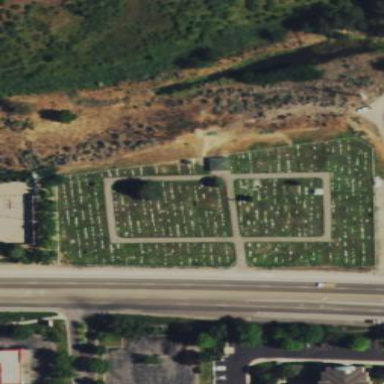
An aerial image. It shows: Cemetery.